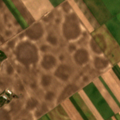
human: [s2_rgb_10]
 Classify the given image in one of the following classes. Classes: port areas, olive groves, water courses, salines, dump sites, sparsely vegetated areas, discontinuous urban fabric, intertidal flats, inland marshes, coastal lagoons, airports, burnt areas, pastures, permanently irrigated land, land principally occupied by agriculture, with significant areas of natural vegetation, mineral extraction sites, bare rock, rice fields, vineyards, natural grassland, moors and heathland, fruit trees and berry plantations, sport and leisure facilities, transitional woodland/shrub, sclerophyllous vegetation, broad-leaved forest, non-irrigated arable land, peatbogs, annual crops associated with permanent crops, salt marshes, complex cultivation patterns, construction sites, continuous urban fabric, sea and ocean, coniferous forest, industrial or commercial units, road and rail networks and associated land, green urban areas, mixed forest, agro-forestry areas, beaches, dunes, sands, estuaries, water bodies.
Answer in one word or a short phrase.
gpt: non-irrigated arable land